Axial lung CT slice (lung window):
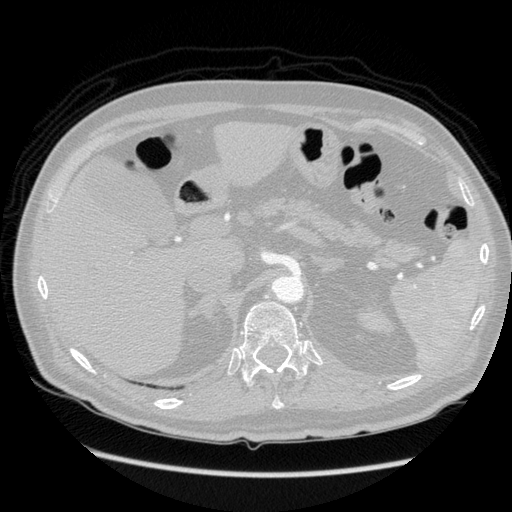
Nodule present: no